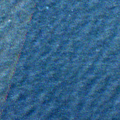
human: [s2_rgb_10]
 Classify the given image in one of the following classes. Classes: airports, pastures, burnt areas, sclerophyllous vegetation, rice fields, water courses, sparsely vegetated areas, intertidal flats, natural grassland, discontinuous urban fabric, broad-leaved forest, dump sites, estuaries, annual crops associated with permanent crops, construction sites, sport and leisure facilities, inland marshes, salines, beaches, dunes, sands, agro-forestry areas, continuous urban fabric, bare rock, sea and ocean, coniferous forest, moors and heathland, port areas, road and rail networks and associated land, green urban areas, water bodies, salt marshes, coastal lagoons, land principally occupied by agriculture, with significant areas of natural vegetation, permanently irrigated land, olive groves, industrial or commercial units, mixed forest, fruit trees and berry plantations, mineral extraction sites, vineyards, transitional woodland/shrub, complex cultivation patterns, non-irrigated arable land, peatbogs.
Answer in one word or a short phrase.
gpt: sea and ocean